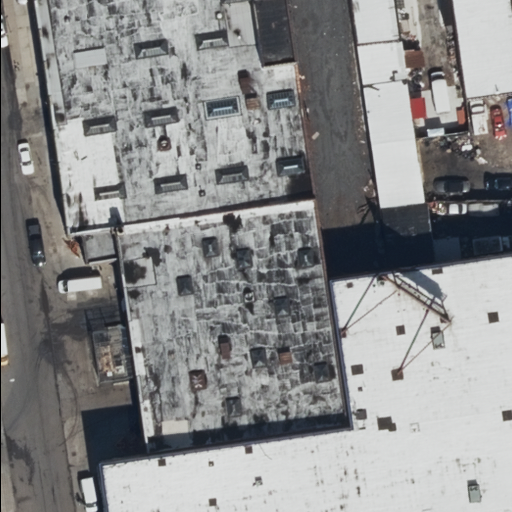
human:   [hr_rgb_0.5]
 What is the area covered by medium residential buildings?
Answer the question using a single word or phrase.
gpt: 363m2

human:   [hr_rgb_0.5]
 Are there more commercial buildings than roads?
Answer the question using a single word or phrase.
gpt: no

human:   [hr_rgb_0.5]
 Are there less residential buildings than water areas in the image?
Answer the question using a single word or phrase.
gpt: no

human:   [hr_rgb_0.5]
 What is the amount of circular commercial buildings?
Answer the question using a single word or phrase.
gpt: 0

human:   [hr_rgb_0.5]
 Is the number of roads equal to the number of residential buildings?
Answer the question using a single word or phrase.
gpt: no

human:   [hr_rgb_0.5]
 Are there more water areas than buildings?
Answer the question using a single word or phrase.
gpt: no

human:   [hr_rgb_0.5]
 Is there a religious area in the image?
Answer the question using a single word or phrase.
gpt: no

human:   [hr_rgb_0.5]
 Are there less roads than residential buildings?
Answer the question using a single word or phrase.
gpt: yes

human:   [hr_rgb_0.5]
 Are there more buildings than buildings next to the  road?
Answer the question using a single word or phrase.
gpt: no

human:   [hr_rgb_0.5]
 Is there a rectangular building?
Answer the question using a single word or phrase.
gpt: yes

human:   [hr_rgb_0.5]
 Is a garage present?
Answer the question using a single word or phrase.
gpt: no

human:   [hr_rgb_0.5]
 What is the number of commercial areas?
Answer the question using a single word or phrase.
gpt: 0

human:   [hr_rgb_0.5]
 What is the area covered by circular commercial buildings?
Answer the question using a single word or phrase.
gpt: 0m2

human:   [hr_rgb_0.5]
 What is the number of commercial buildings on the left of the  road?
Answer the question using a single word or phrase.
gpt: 0

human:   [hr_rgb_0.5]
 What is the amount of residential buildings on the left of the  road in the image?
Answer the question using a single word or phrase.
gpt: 0

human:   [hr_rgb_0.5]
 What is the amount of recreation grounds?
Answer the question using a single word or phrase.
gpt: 0

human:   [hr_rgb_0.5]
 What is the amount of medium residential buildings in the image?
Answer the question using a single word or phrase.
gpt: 2

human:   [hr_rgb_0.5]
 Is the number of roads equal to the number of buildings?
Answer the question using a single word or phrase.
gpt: no

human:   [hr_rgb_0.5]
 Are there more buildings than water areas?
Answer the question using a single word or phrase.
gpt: yes

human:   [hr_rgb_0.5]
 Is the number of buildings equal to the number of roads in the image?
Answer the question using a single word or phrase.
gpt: no

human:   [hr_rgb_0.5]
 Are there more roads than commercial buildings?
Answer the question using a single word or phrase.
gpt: yes

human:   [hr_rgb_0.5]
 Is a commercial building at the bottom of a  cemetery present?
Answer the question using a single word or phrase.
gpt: no

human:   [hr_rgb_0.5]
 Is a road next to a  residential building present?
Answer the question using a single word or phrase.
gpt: yes

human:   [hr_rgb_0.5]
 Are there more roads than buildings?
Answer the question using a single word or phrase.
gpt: no

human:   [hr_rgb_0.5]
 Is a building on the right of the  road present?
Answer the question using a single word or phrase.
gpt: yes

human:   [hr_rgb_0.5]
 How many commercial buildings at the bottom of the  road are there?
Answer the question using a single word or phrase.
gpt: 0

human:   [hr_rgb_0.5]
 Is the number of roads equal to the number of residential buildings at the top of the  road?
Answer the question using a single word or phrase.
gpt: no

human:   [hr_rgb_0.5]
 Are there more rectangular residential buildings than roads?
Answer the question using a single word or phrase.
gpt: yes

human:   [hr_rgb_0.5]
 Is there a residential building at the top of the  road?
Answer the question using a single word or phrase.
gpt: yes

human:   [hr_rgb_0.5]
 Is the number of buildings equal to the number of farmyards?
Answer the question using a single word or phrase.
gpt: no

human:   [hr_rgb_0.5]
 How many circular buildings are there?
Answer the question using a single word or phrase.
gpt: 0

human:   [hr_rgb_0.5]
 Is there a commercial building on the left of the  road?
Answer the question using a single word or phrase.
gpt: no

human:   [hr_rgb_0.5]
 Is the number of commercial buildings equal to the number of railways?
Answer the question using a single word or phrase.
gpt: yes

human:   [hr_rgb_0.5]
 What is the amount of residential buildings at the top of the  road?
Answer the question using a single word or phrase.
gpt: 4

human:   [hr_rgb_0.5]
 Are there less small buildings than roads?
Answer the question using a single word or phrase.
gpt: no

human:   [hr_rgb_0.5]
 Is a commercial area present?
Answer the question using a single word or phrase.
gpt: no